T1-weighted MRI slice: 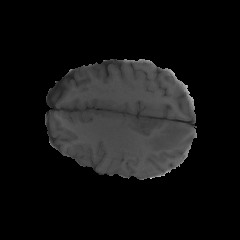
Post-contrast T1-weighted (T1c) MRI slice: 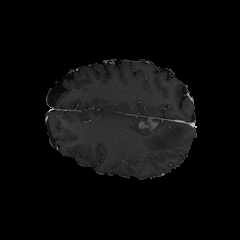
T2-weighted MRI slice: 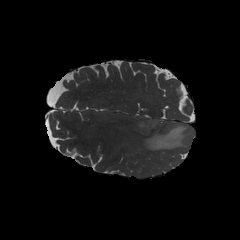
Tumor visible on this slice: yes